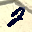
Label: 2